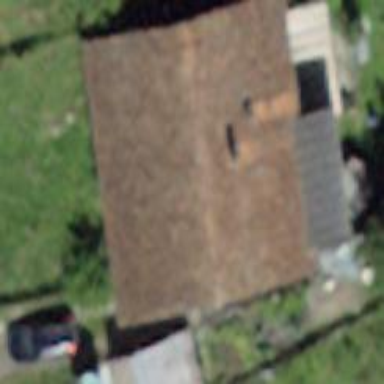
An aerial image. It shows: Detached building.